Aerial crown-view tile of a tropical tree (Barro Colorado Island, Panama), acquired 20241112:
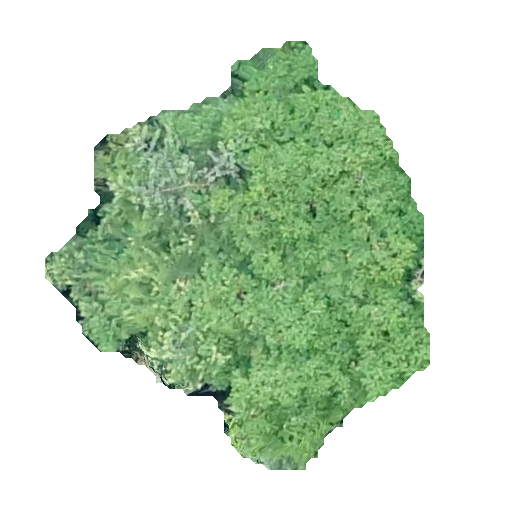
Species: Tachigali panamensis
GBIF accepted scientific name: Tachigali panamensis
Crown area: 160.753 m²